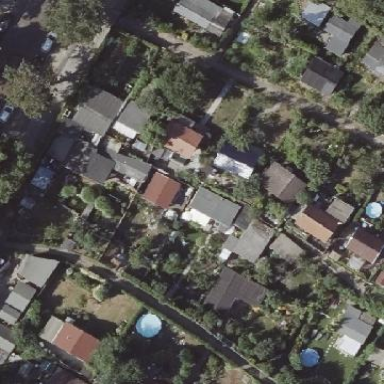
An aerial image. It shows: Plot within allotments.